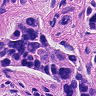
Metastatic tissue present: yes